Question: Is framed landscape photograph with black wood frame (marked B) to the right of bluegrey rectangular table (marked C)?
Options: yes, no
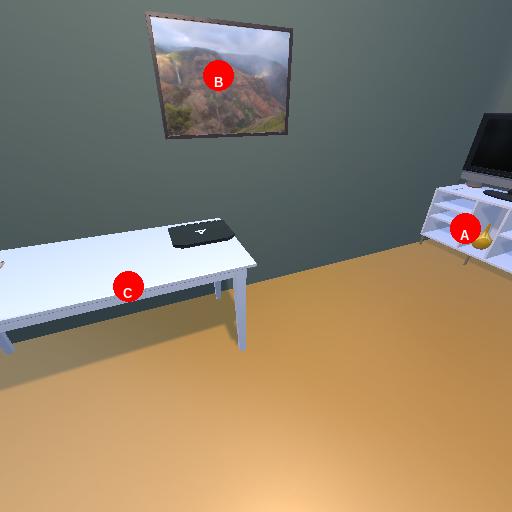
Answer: yes